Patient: sex F, age 65
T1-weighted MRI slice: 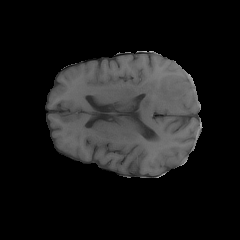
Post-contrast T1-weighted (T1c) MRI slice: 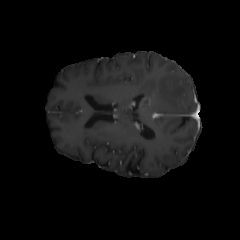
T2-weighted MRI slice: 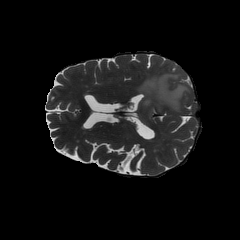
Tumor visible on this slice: yes
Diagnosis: Glioblastoma, IDH-wildtype
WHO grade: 4